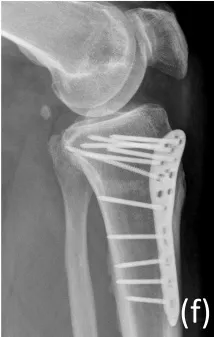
P) ones.
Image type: radiology (x_ray)